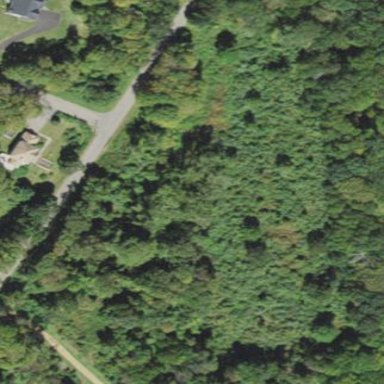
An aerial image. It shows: Nature reserve in woodland area.